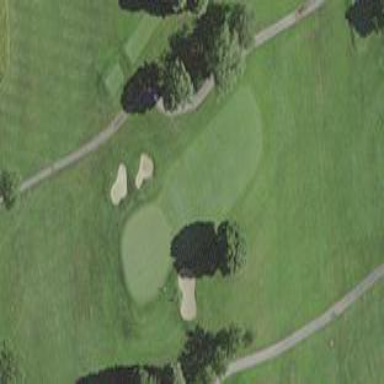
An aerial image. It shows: Grassy area designated as golf fairway.